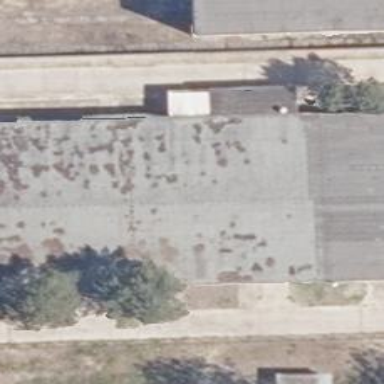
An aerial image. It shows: Building with flat grey roof.